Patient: sex F, age 58
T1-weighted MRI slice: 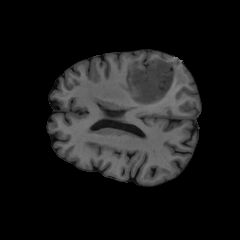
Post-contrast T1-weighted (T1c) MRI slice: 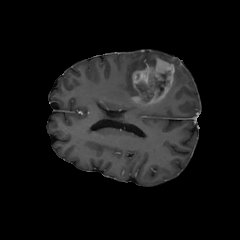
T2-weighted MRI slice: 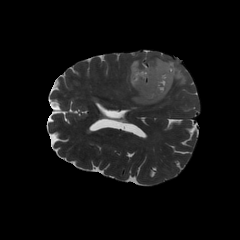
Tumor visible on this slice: yes
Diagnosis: Glioblastoma, IDH-wildtype
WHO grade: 4